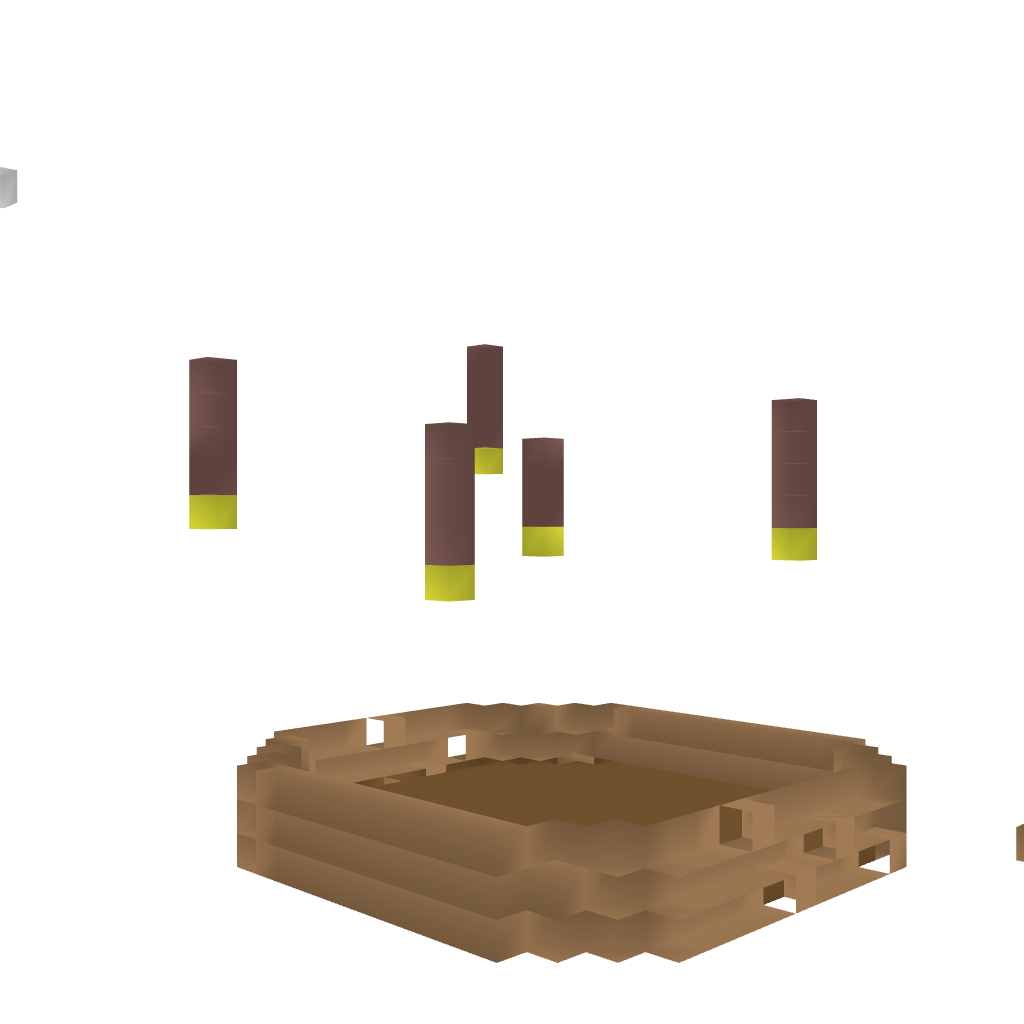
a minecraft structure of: Web tree bad low quality